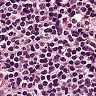
Metastatic tissue present: no